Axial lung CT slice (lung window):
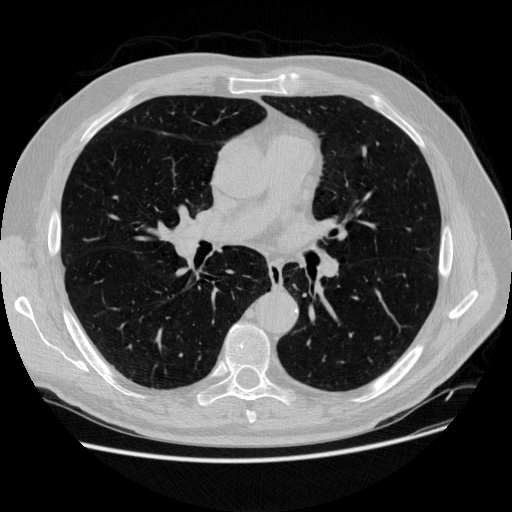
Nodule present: no